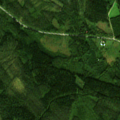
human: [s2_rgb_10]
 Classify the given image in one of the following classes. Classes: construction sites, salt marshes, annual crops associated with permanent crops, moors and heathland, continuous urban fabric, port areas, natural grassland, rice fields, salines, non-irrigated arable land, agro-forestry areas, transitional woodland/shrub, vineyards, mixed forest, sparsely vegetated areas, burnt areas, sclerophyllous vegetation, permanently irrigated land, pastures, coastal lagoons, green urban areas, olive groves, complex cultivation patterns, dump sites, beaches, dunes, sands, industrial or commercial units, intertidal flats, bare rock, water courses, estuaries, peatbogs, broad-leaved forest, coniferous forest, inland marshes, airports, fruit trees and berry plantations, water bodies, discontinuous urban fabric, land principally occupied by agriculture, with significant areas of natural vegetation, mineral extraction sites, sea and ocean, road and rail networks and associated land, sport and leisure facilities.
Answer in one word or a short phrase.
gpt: coniferous forest, mixed forest, transitional woodland/shrub